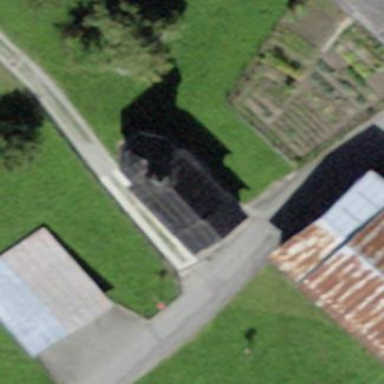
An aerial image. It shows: Chapel that serves as place of worship.